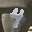
Label: 4